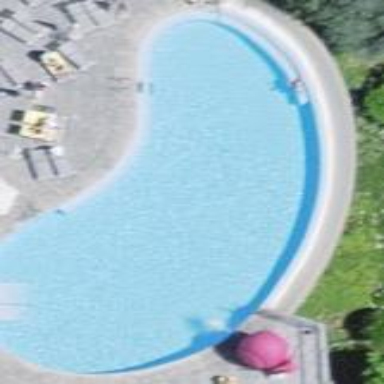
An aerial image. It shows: Swimming pool located in leisure land.